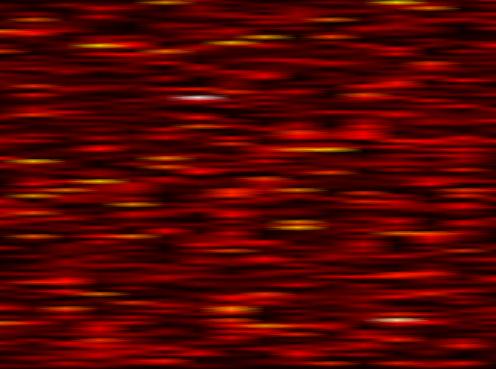
Label: FBMC